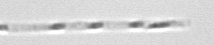
Label: Leptocylindrus